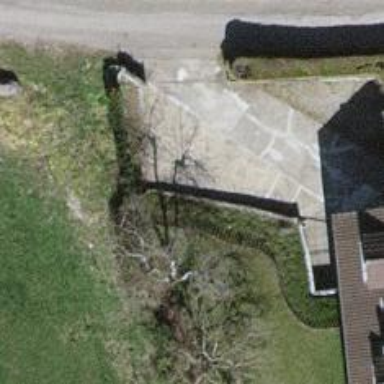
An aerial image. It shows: Driveway leading to service road.